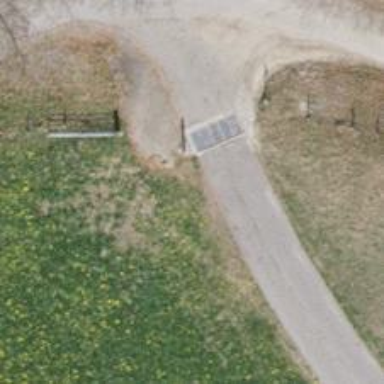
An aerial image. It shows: Cattle grid.